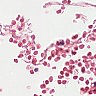
Metastatic tissue present: no